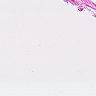
Metastatic tissue present: no